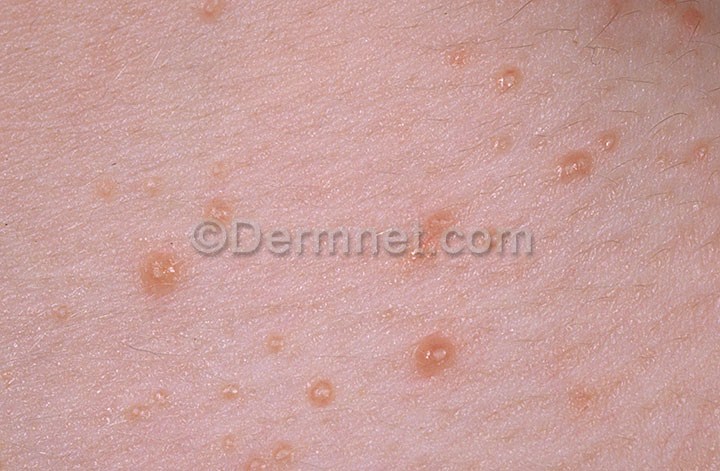
Disease: Herpes HPV and other STDs Photos